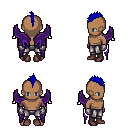
a pixel art fantasy rpg character, male body template, human, dark skin, purple wings, metal pants, blue mohawk hairstyle, metal gloves, maroon shoes, four views (front, back, left, right), 2x2 character sprite sheet, small pixel art, hard edges, no anti-aliasing